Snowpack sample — Buffalo Mountain, Silverthorne, Colorado, USA (2/22/26, 2:02 PM MST)
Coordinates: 39.622, -106.113
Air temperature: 33 °F
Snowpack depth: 63 cm
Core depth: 40 cm
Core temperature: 26.6 °F
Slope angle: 11°, slope face: 116°
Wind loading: low
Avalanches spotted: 0
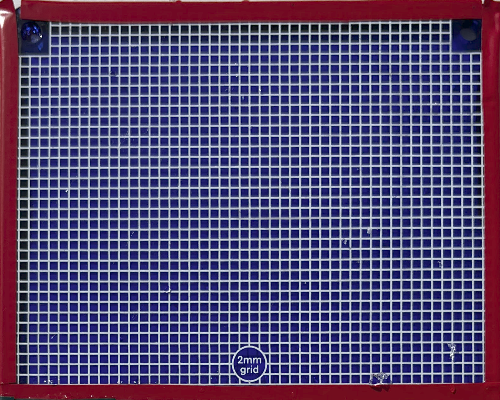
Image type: profile
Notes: In a firebreak similar to site 1, minimal wind loading with no spotted avalanches (not many faces in view though)